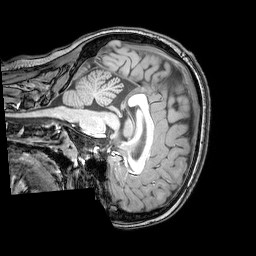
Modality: T1w
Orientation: sagittal
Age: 22
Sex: female
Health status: healthy
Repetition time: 0.081 s
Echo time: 0.037 s